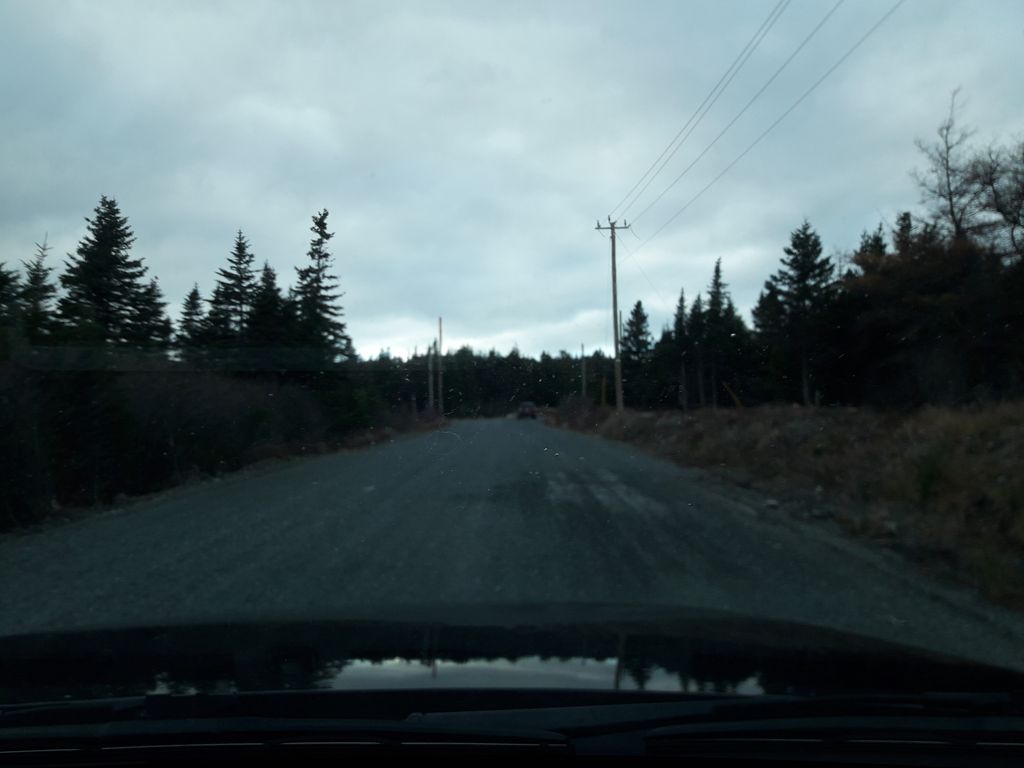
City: st_johns